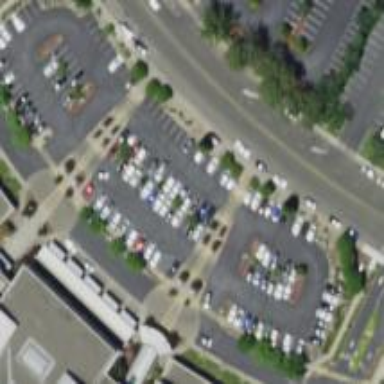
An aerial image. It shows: Marketplace.